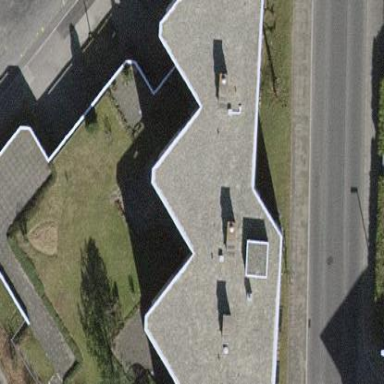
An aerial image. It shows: Part of building.